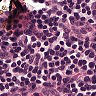
Metastatic tissue present: no